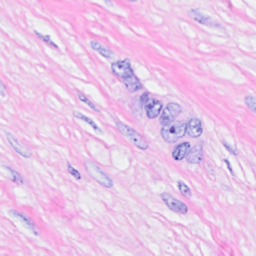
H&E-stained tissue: Breast